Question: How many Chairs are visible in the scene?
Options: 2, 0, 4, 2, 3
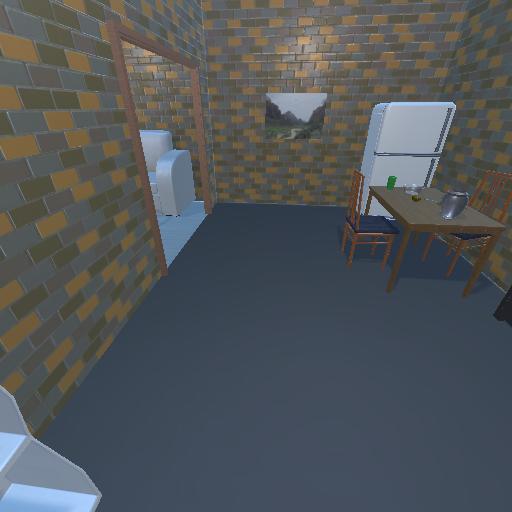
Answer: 2